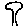
Label: tree